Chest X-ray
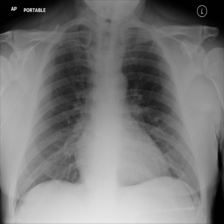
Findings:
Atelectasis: negative
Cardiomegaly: negative
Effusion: negative
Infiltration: negative
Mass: negative
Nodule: negative
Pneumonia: negative
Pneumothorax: negative
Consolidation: negative
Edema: negative
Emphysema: negative
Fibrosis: negative
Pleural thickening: negative
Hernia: negative